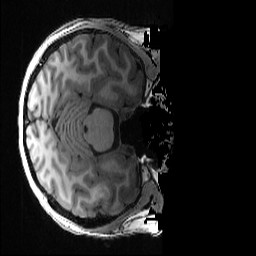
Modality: T1w
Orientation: axial
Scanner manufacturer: ge
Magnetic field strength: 3 T
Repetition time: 0.008164 s
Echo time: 0.003184 s